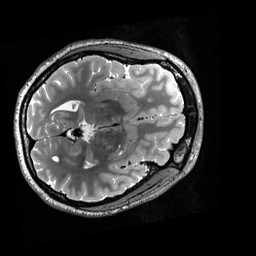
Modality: T2w
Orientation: axial
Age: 22
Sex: female
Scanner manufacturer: siemens
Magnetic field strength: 3 T
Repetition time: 3.2 s
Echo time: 0.571 s